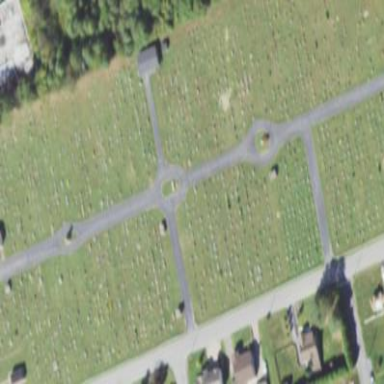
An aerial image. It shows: Cemetery or graveyard.